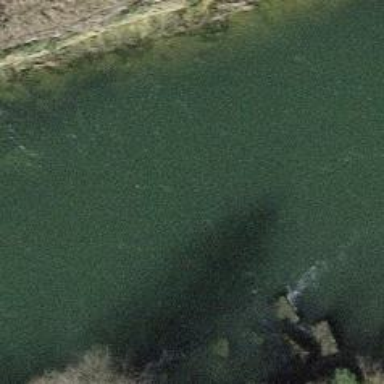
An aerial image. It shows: Put-in point for whitewater activities.